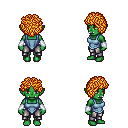
a pixel art fantasy rpg character, female body template, orc, green skin, blue vest, metal pants, light blonde curly afro hairstyle, white cloth bracers, four views (front, back, left, right), 2x2 character sprite sheet, small pixel art, hard edges, no anti-aliasing